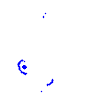
Particle: proton